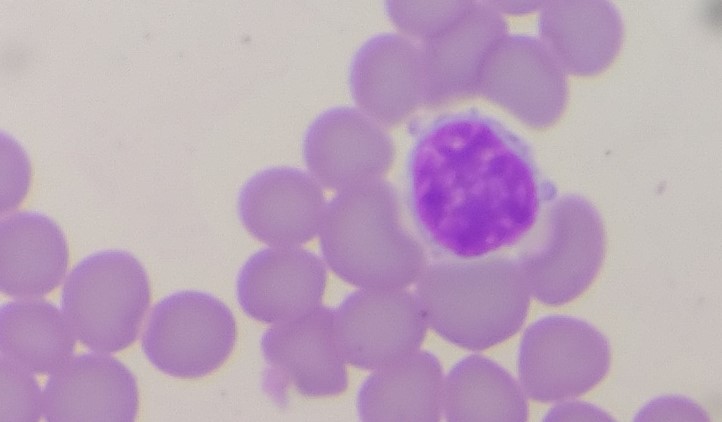
White blood cell type: Lymphocyte